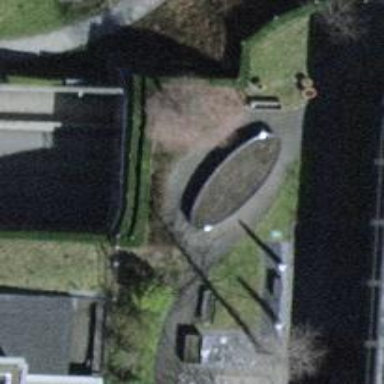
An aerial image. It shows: Parking entrance.